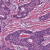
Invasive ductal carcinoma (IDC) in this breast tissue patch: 1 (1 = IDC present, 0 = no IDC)